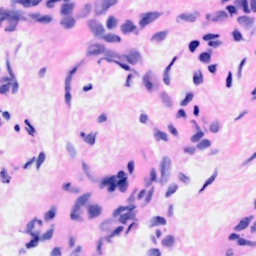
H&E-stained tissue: Breast